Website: walmart
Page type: account-selection
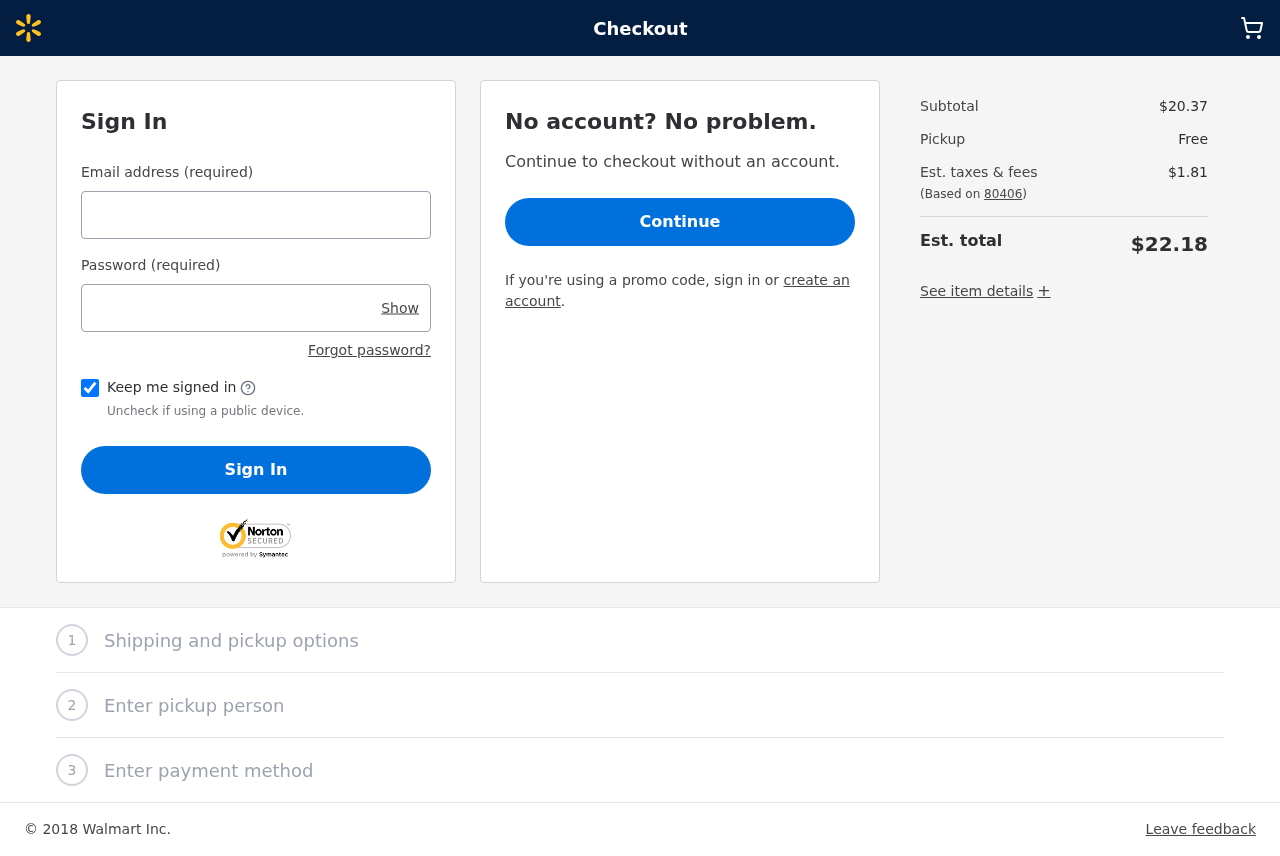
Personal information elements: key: PII_LOGIN_USERNAME
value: ricardo_griffin
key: PII_POSTCODE
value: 80406
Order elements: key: ORDER_SUBTOTAL
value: $20.37
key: ORDER_TAX
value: $1.81
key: ORDER_TOTAL
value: $22.18